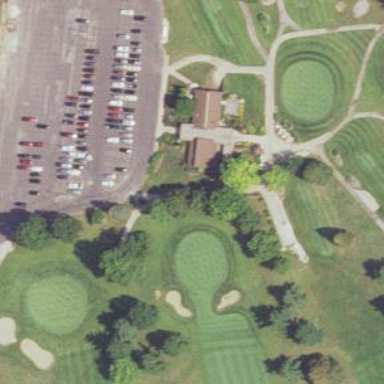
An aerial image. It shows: Service road used as golf cart path.